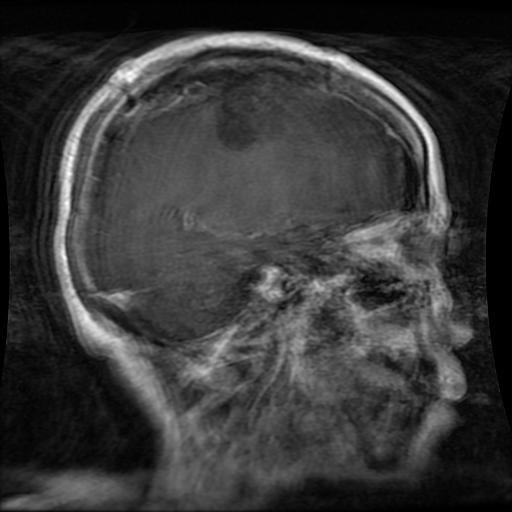
Label: glioma